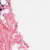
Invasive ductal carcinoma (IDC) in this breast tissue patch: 0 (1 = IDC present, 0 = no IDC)